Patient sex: M
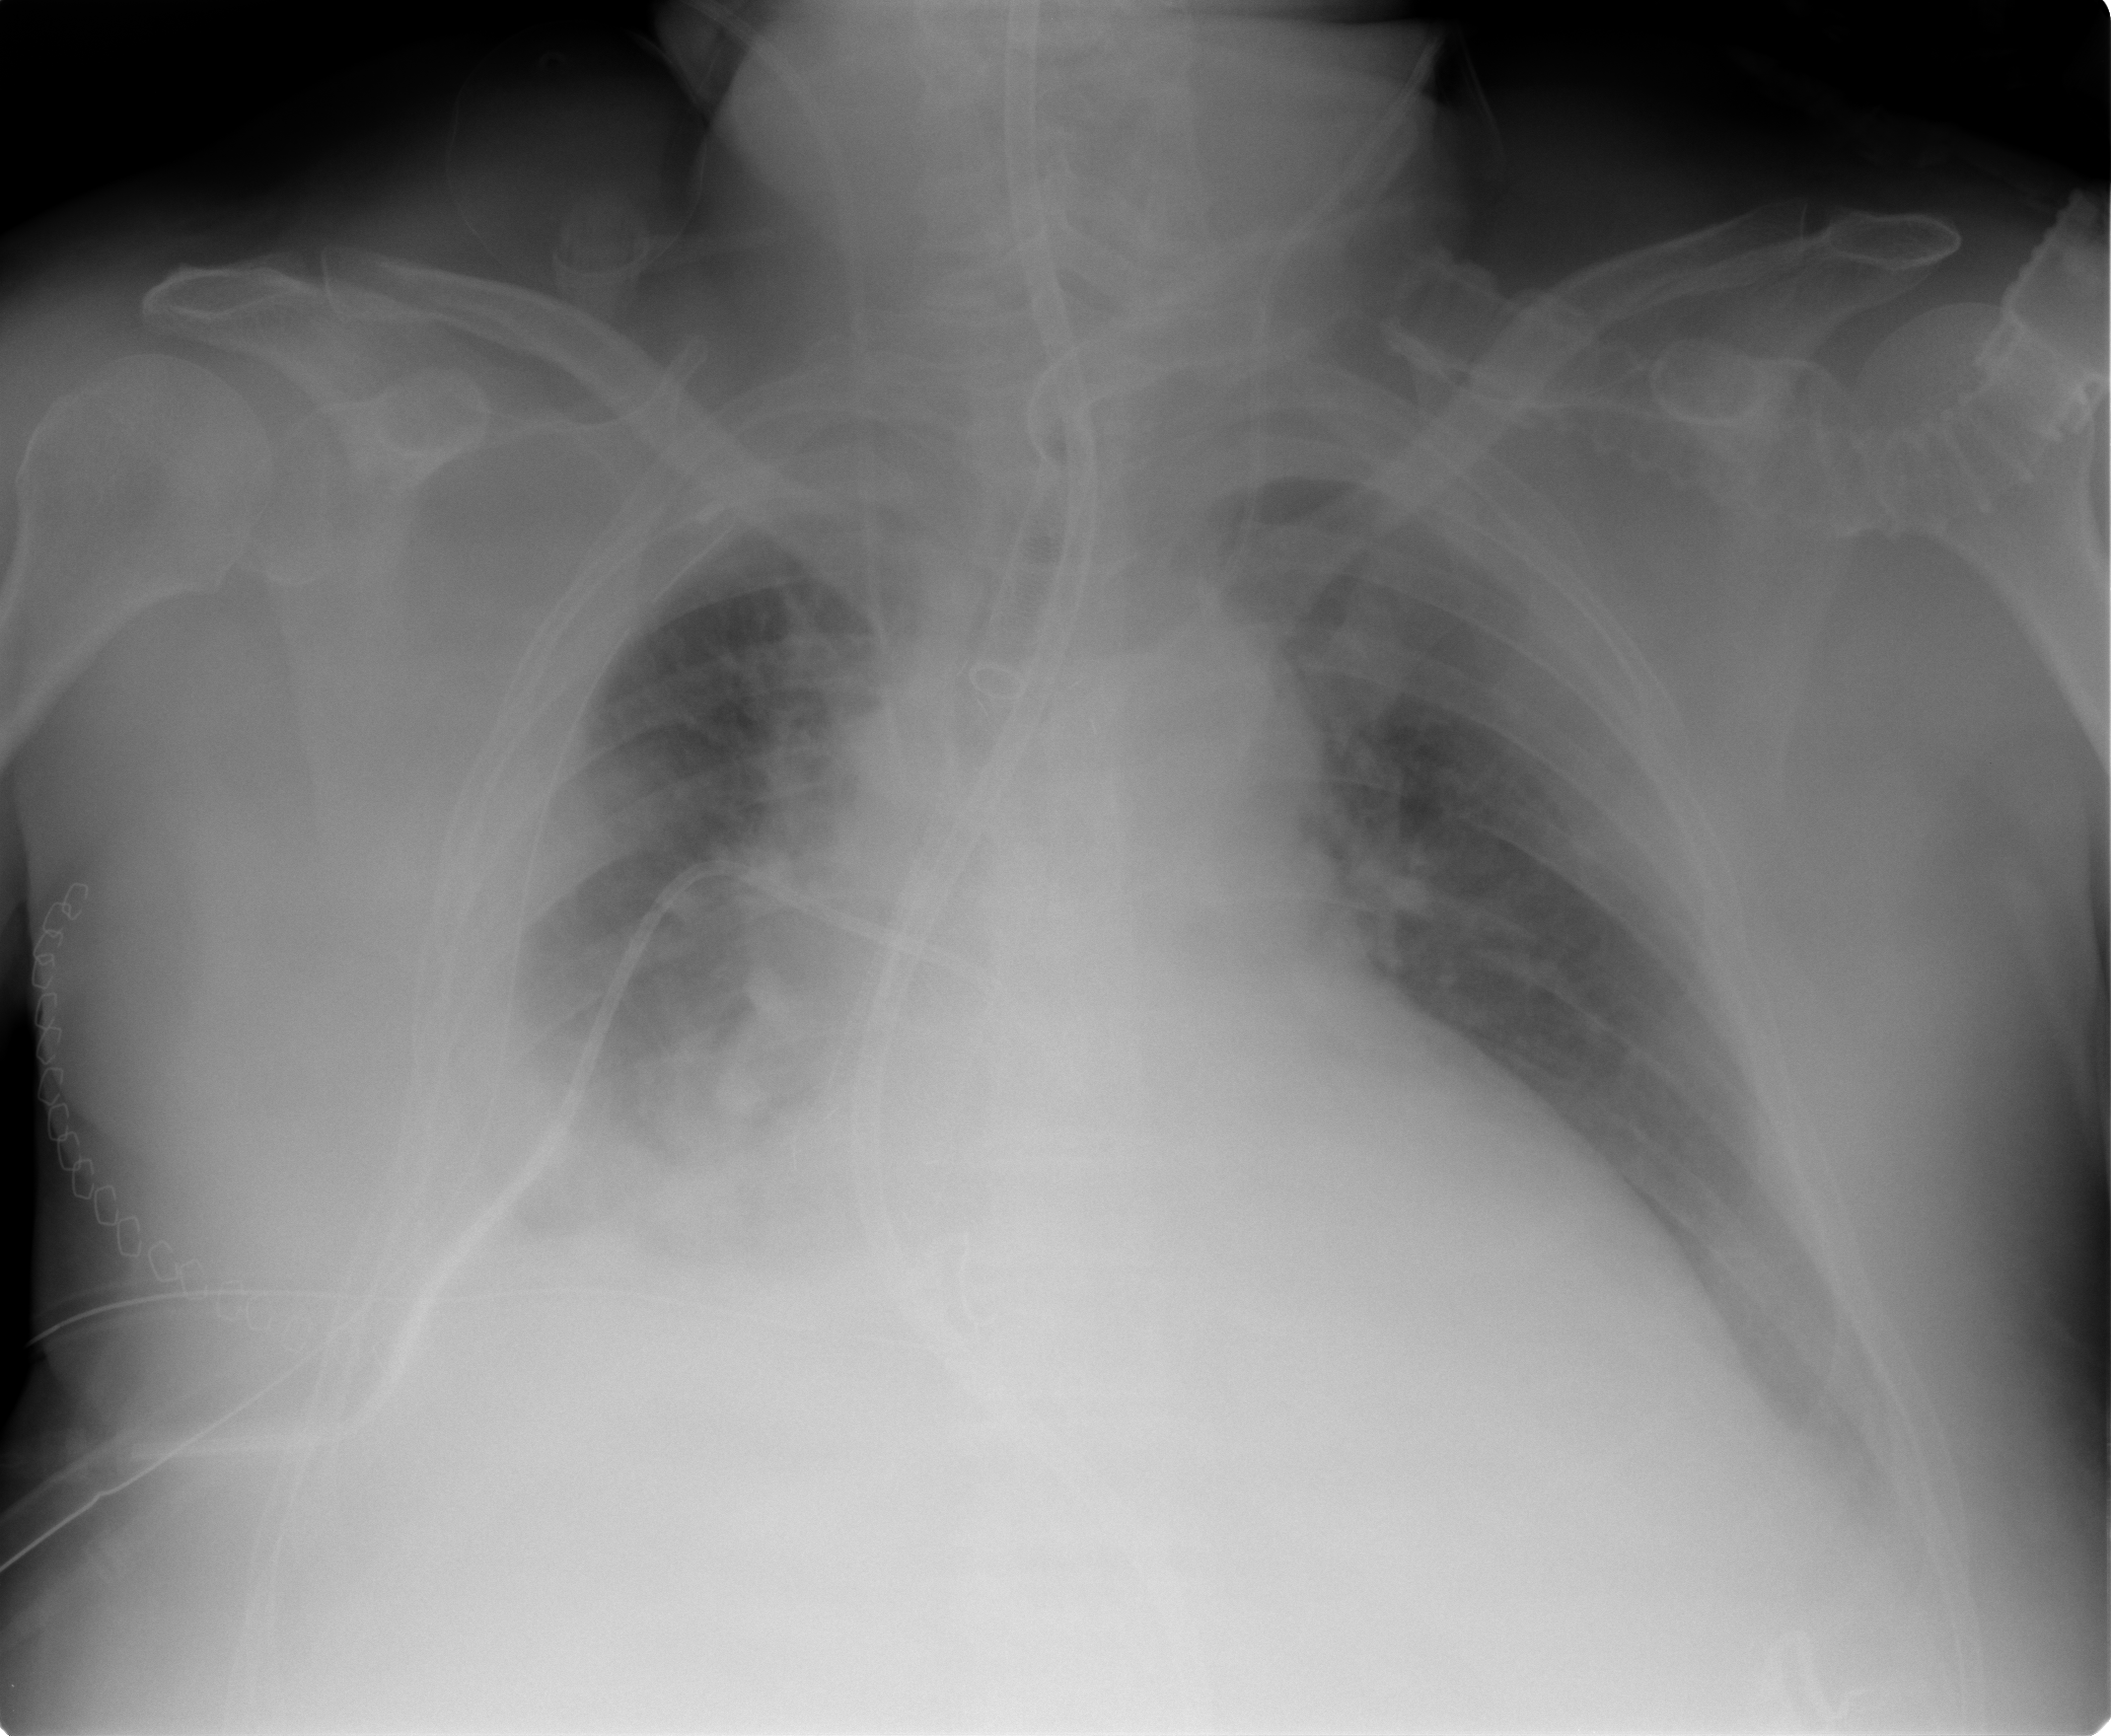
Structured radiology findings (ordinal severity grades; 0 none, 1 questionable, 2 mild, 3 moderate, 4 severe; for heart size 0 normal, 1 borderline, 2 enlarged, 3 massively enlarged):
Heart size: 2
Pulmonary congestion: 2
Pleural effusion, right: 3
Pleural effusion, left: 2
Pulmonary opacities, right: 3
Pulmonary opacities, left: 0
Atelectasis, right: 3
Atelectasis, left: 2